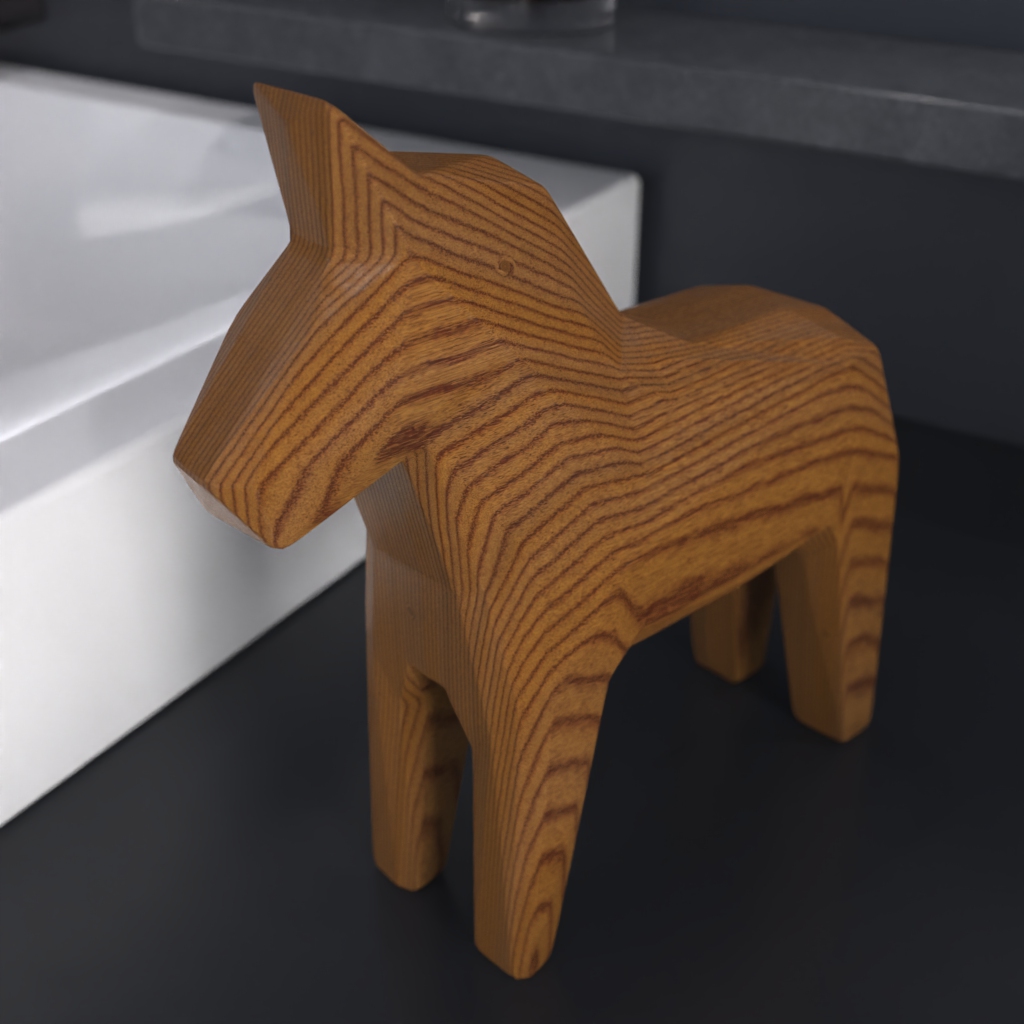
A high quality rendering of a dalahest_oak dalecarlian horse figurine made of varnished dark oak standing on a dark bathroom counter in an a clothing store with cold dimmed artificial lighting,long-shot from overhead view of the front right side, 50 mm, f 11